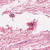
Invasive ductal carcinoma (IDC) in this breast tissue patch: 0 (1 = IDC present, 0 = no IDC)